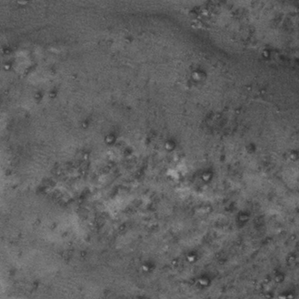
Label: frost